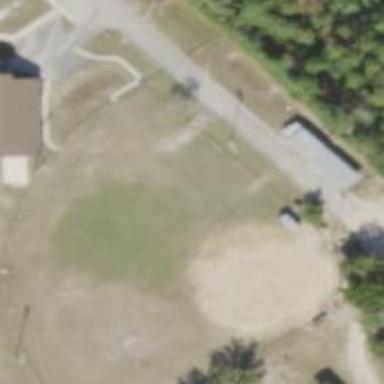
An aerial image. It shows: Baseball pitch for leisure land.